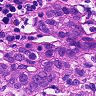
Metastatic tissue present: yes